Question: I need to create a timeline between 2 given dates, ie:
The timeline must be drawn on a given width (can be altered), ie:
But I need to add markers, one on year beginning, and others 4 times during the year (each 73 days aprox):

Any tips?
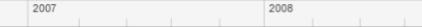
Answer: I think the axes in the Flex Charting package allow you to do such formatting by default.
If you need to do more, Flex Charts also allow you to draw of them. That might be what you're looking for.
Link: <URL>
You could of course, always do it from scratch yourself if you wanted, but the amount of time you spend on that might not offset the price of the professional edition (To get the charting component, unless you have that already).